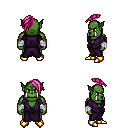
a pixel art fantasy rpg character, male body template, orc, green skin, purple robe, teal pants, pink long mohawk hairstyle, white cloth bandages, gold boots, four views (front, back, left, right), 2x2 character sprite sheet, small pixel art, hard edges, no anti-aliasing